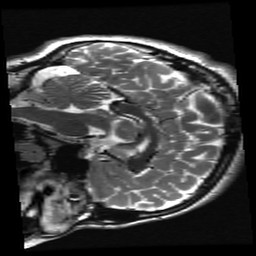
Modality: T2w
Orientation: sagittal
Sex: male
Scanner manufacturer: ge
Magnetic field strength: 3 T
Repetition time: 5 s
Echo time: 0.1012 s